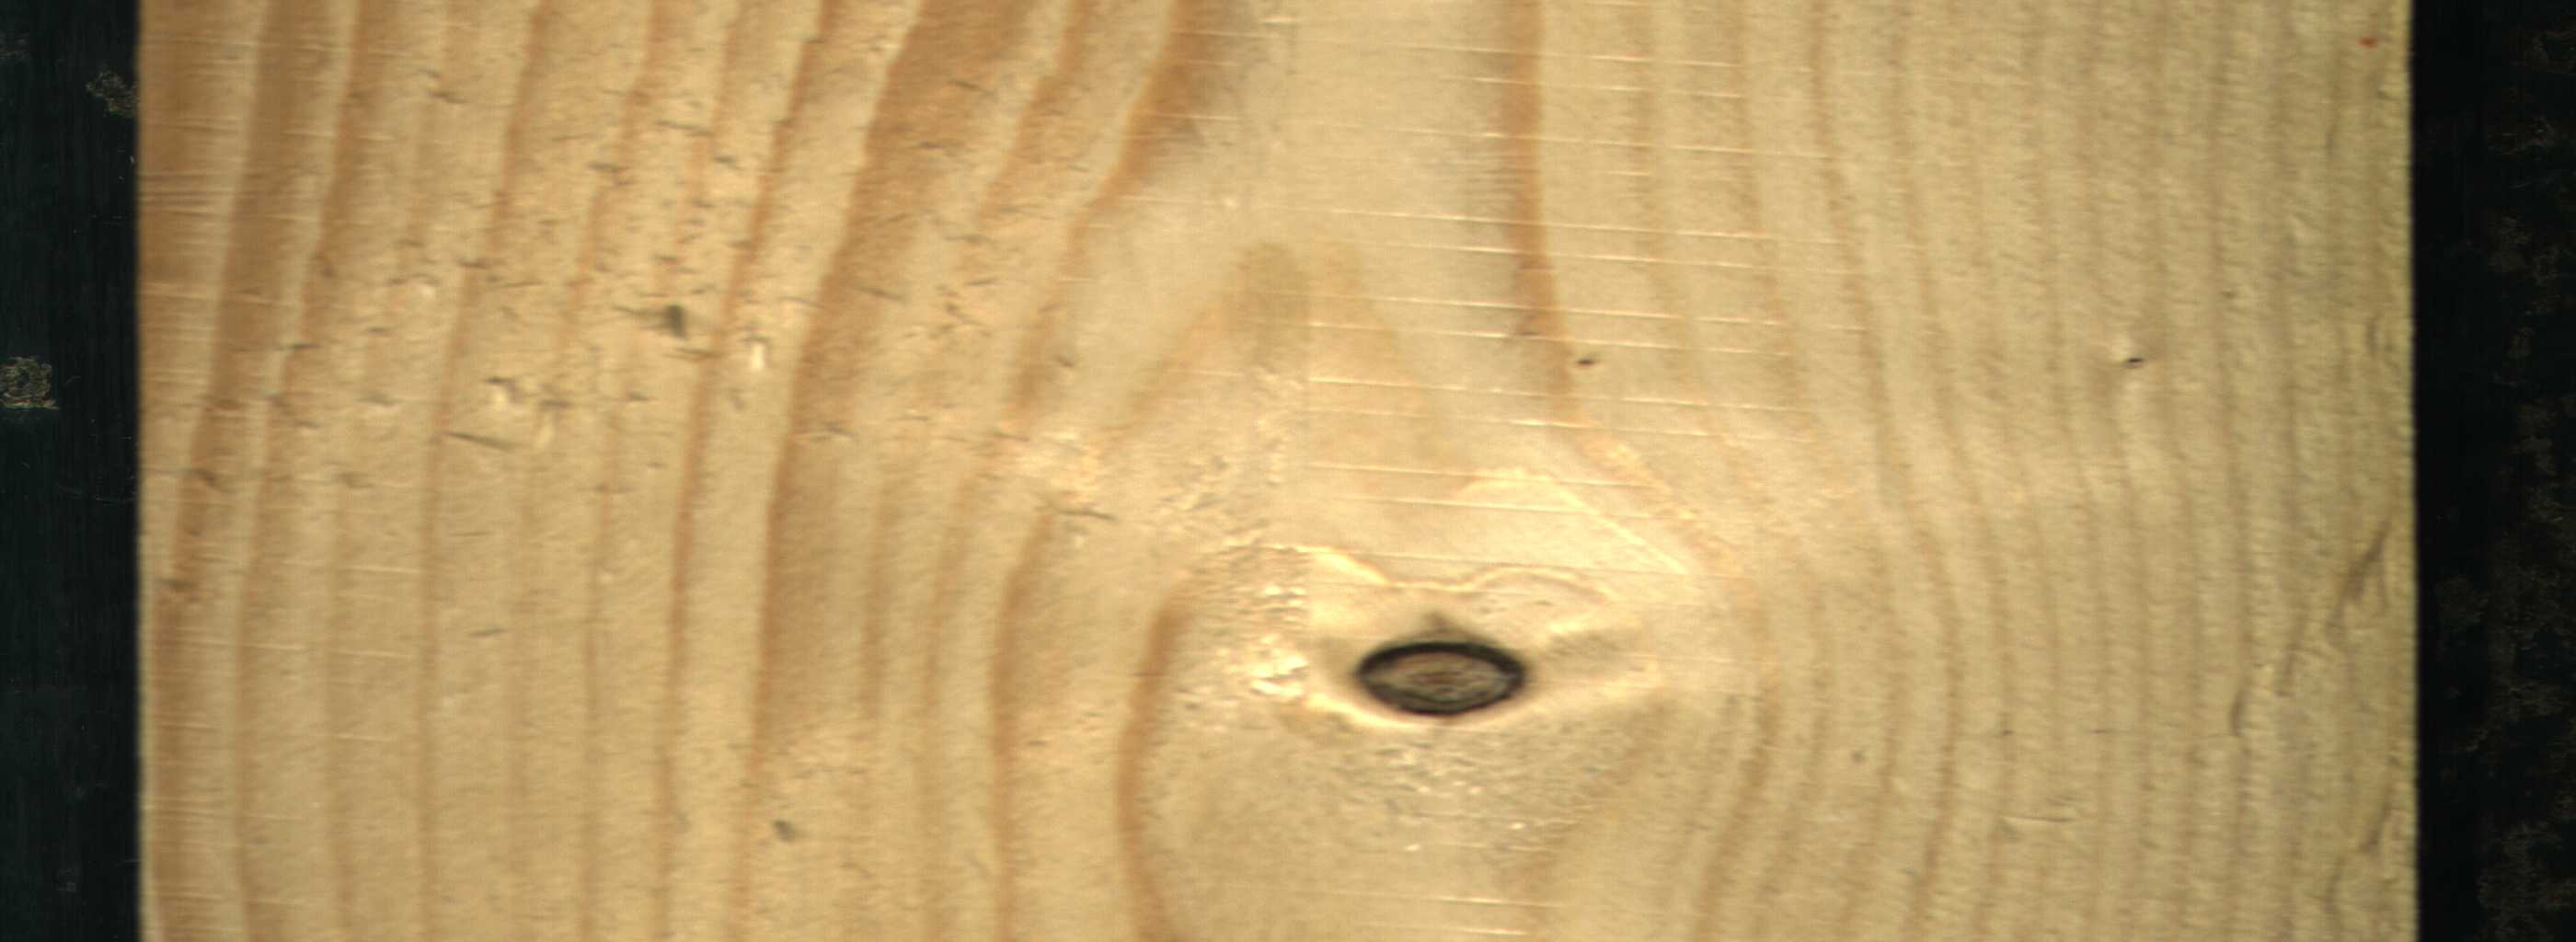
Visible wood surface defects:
Dead_Knot